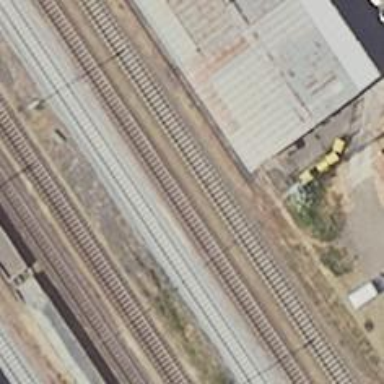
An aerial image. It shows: Railway siding for service.